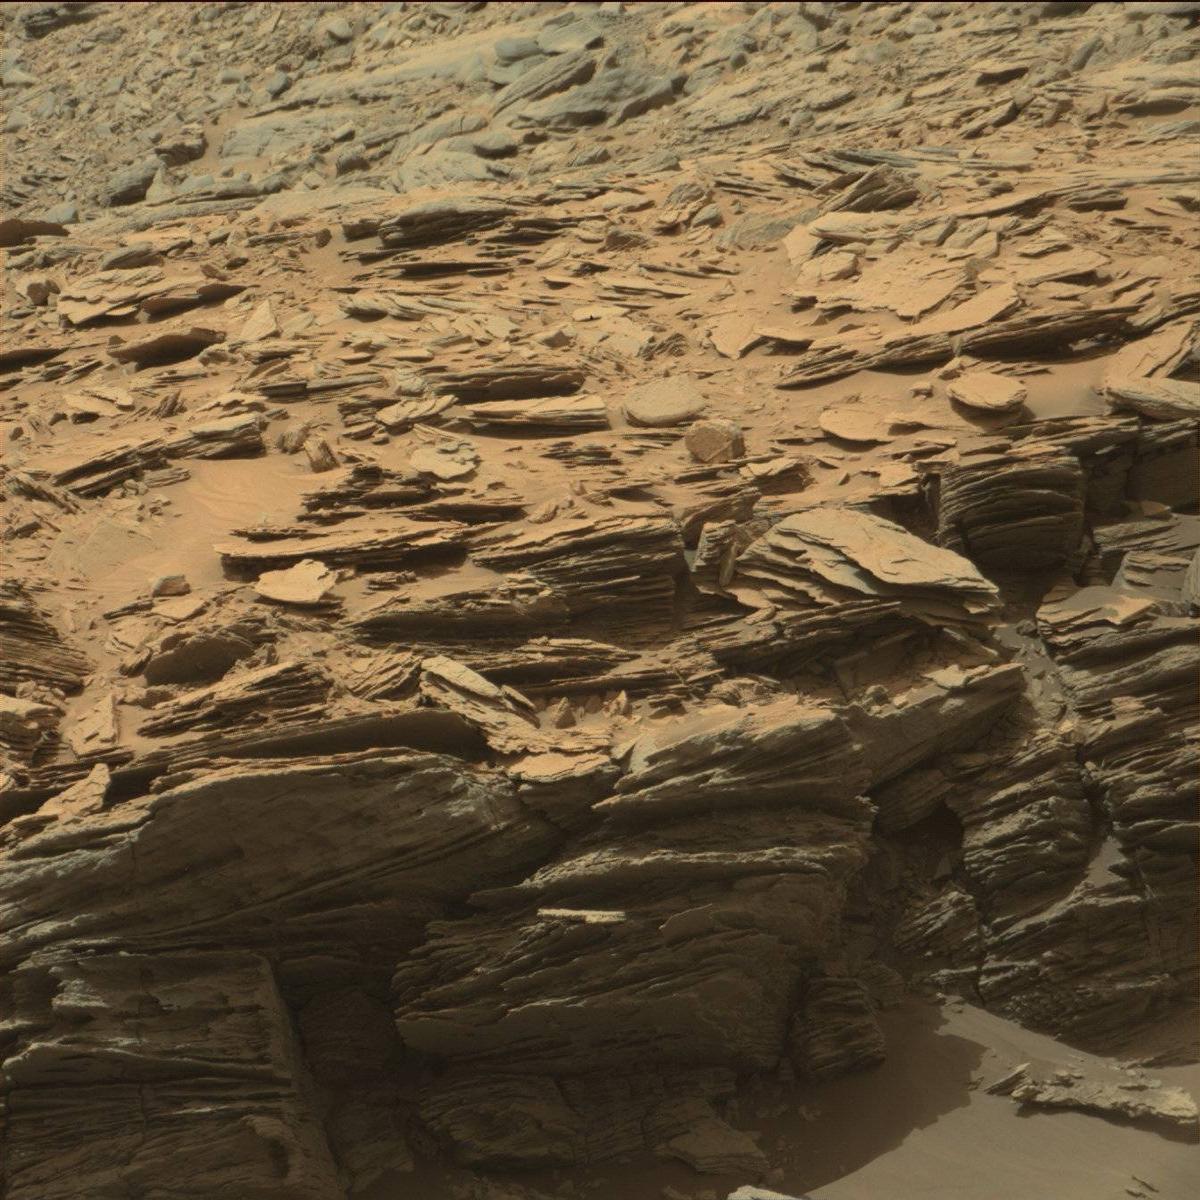
Terrain classes present: Bedrock, Sand / Soil